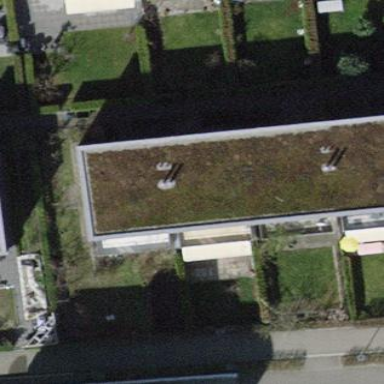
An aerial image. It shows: Flat-roofed building.